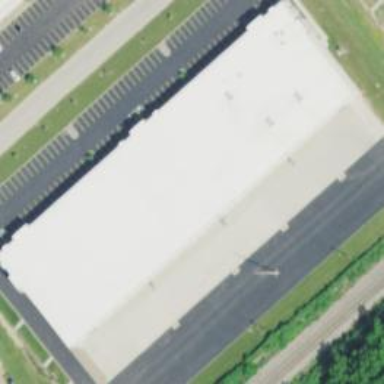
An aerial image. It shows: Warehouse.